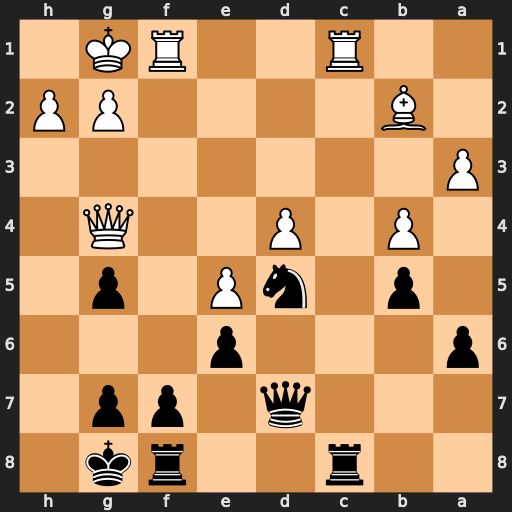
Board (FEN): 2r2rk1/3q1pp1/p3p3/1p1nP1p1/1P1P2Q1/P7/1B4PP/2R2RK1
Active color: b
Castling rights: -
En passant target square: -
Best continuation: Ne3 Qxg5 Nxf1